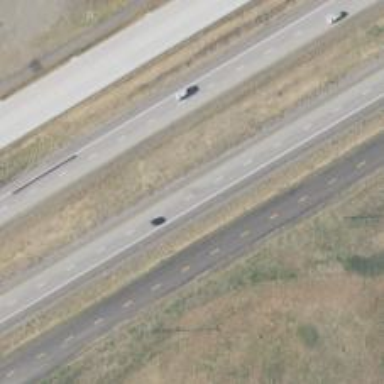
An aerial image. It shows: Asphalt motorway.